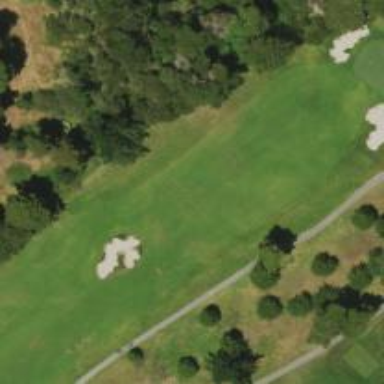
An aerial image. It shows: View of golf hole.